Question: I'm getting this error when trying to make any changes in Parse config. So I have to wait Parse team to fix this or are there any solutions?

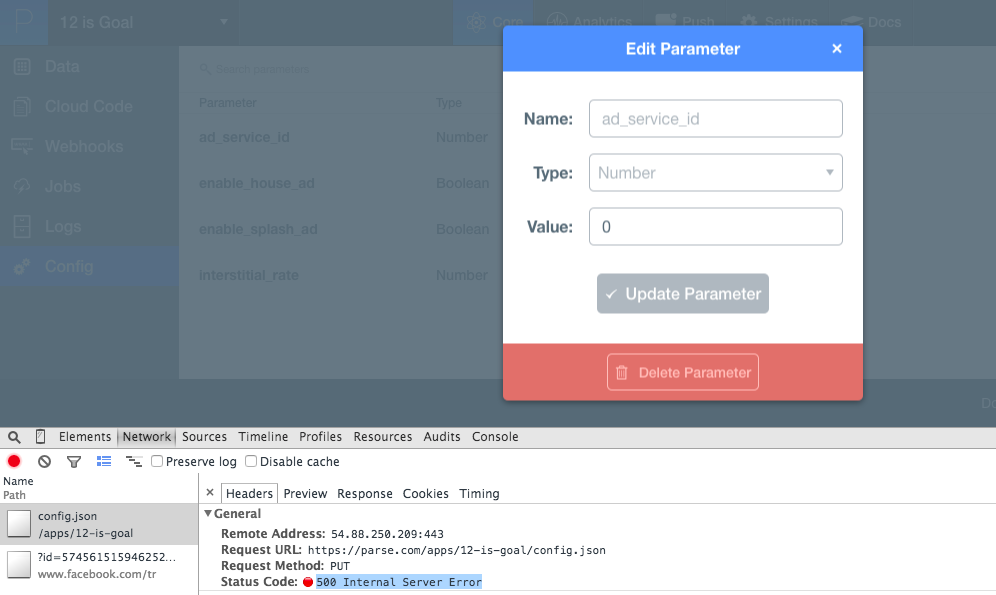
Answer: Facebook team is fixing this issue, we can do nothing here.
<URL>